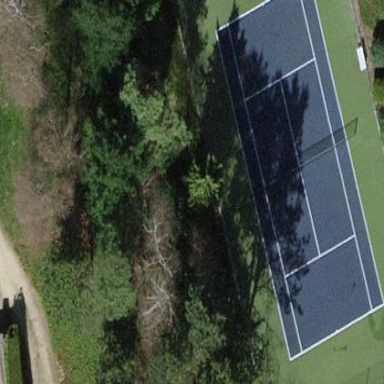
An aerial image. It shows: Tennis court on pitch.